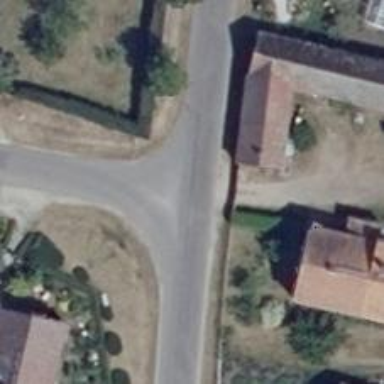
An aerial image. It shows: Smoothly paved residential road.